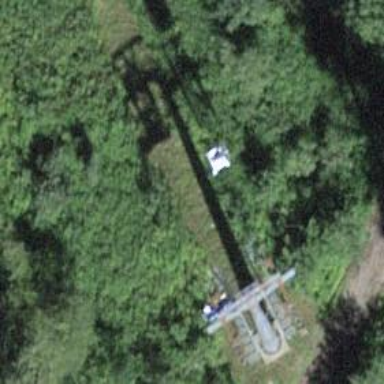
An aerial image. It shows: Pylon for aerialway.